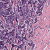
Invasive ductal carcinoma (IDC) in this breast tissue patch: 1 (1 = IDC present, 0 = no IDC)